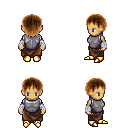
a pixel art fantasy rpg character, female body template, human, tanned skin, steel chest armor, robe skirt, brown plain hairstyle, white cloth bandages, gold boots, four views (front, back, left, right), 2x2 character sprite sheet, small pixel art, hard edges, no anti-aliasing